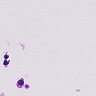
Metastatic tissue present: no